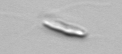
Label: Chrysochromulina